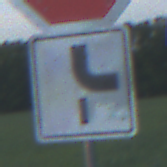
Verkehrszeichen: VerlaufVorfahrtsstrasse10
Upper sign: Stop
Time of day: SunriseSunset
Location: Outdoor (Nature)
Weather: PartlyCloudy
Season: NotSpecified
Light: Natural